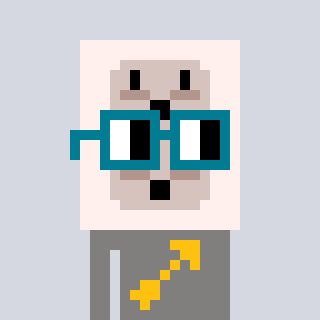
a pixel art character with square dark green glasses, a outlet-shaped head and a bluegrey-colored body on a cool background